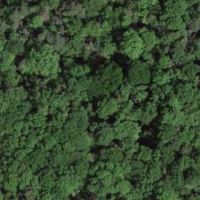
EUNIS habitat code: 41
Species observed at this site:
Corylus avellana